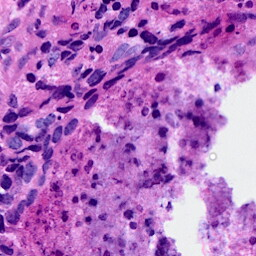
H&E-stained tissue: Breast